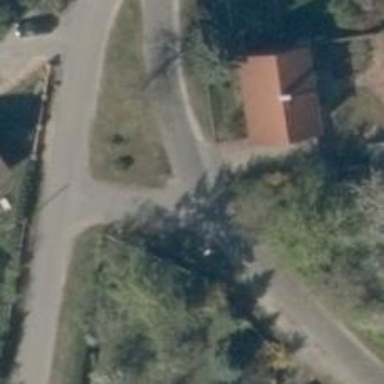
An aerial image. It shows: Residential road with asphalt surface.